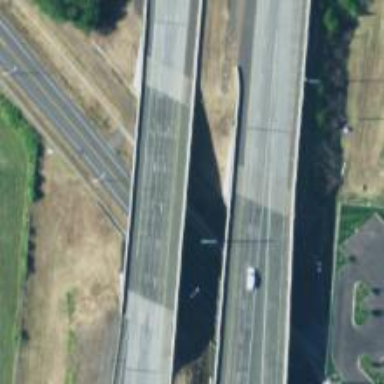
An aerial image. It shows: Motorway bridge with asphalt surface.